Field crop: maize
Growth stage: 1
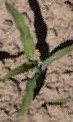
Species: maize